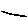
Label: line